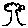
Label: tree